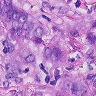
Metastatic tissue present: yes